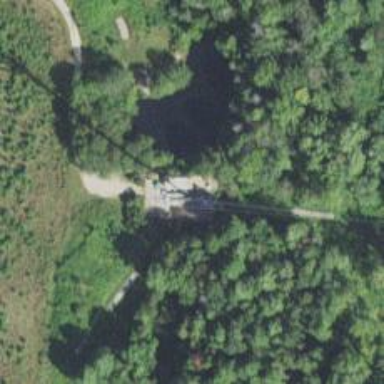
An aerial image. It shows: Mast tower used for communication.